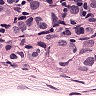
Metastatic tissue present: yes